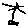
Label: flower